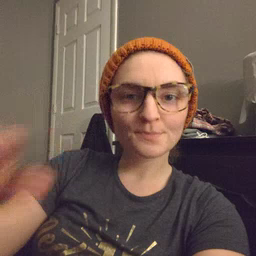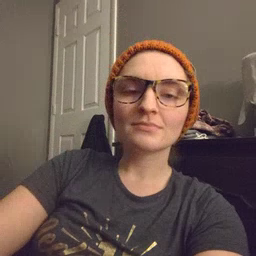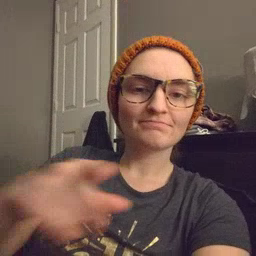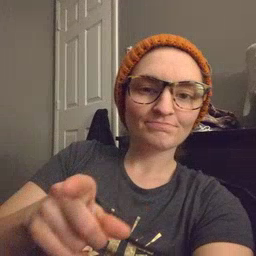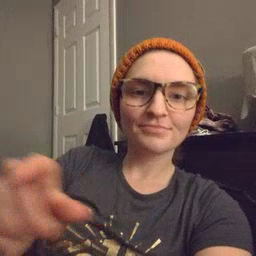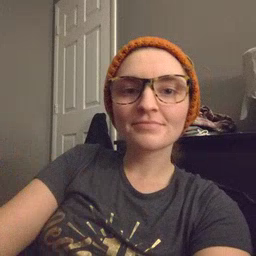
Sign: hesheit